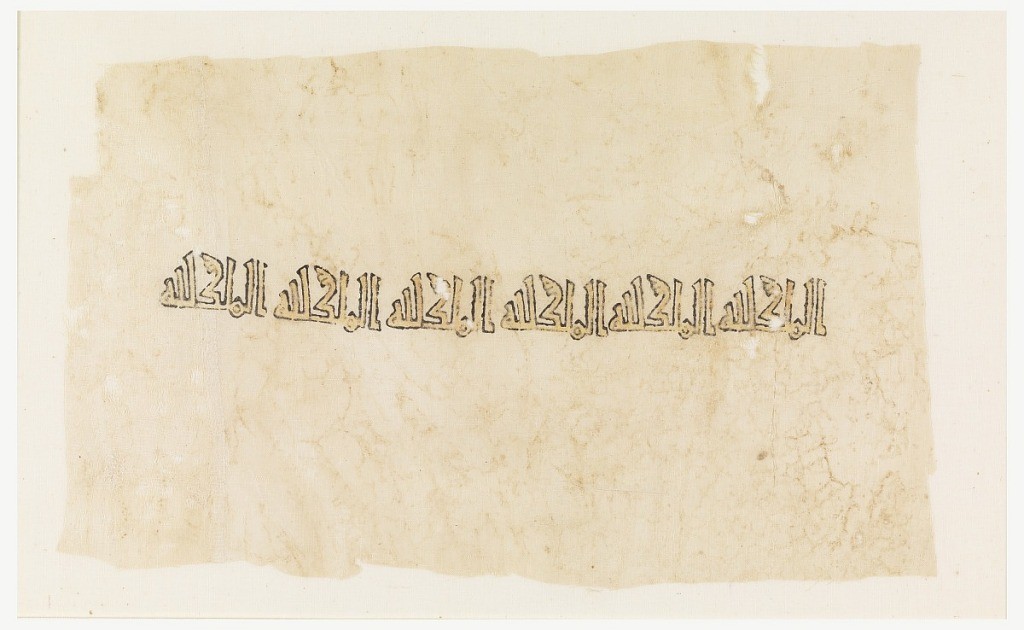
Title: Fragment of a garment with printed inscription
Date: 10th–11th century
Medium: cotton, gold pigment Technique: block-printed on plain weave
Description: Fragment of white cotton cloth block-printed in closely repeated horizontal line of Kufic inscription meaning "The Kingdom of God"; in gold with black outlines.